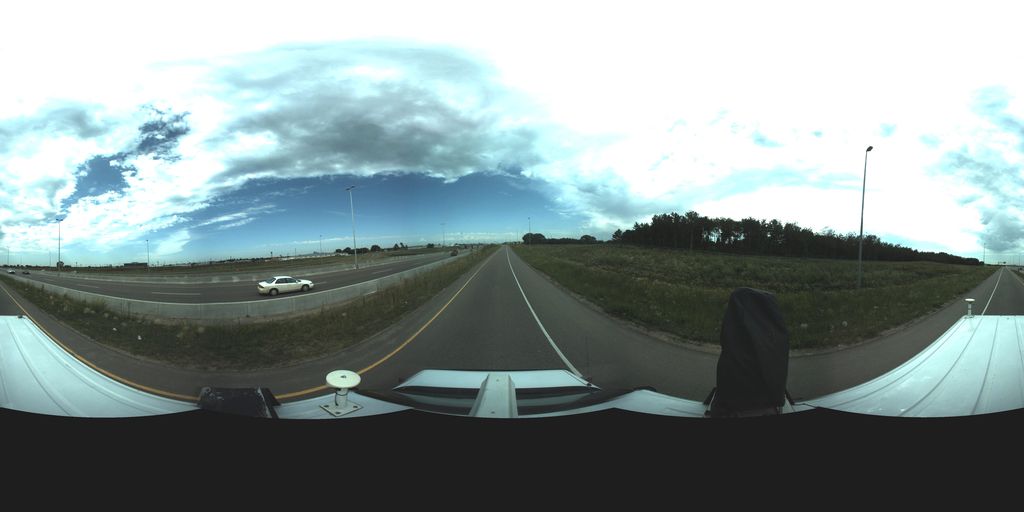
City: saskatoon